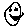
Label: smiley face